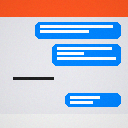
Screen state: on